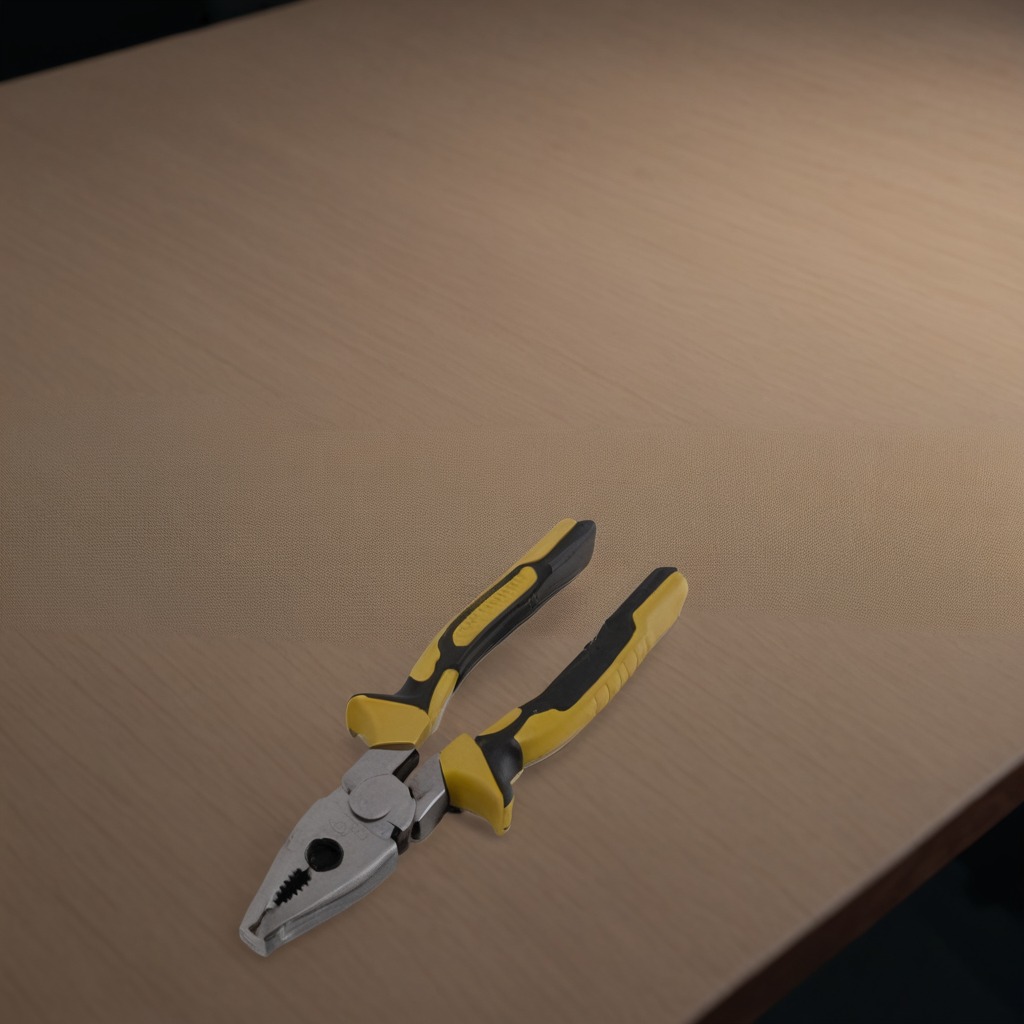
A plier lies on a wooden table inside a workshop at night.